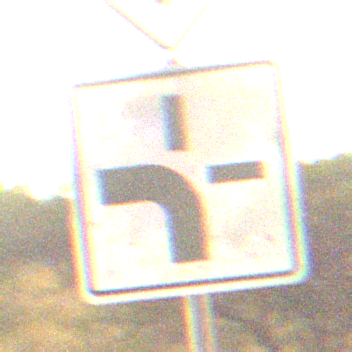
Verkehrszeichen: VerlaufVorfahrtsstrasse1
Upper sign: Vorfahrtsstrasse
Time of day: Night
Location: Outdoor (Nature)
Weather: Clear
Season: NotSpecified
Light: Natural